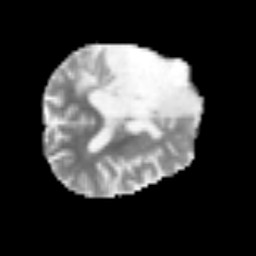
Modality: MD
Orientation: axial
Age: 64
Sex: male
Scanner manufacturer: siemens
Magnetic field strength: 3 T
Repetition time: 3.2 s
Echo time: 0.081 s